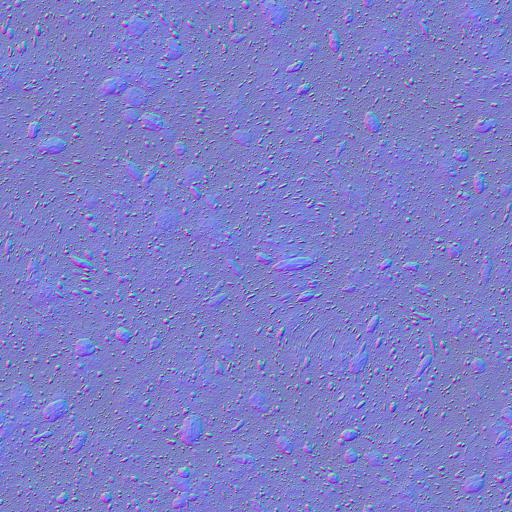
sponge yellow